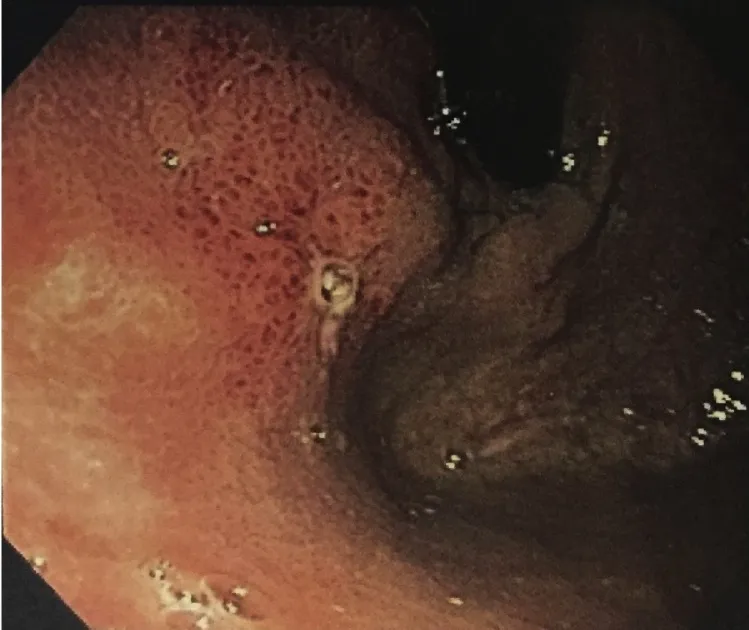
Endoscopy. Endoscopy showed reddish budging of the cardia mucosa with purulent drainage orifice.
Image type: endoscopy (gi_endoscopy)